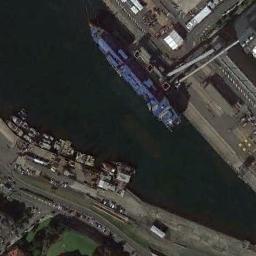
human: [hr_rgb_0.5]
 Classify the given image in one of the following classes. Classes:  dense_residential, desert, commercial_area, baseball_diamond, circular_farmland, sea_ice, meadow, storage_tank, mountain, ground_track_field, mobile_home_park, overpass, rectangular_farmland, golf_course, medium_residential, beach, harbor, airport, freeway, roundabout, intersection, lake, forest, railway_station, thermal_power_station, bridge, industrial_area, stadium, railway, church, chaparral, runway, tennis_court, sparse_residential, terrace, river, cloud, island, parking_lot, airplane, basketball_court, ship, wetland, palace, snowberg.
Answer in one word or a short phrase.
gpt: ship